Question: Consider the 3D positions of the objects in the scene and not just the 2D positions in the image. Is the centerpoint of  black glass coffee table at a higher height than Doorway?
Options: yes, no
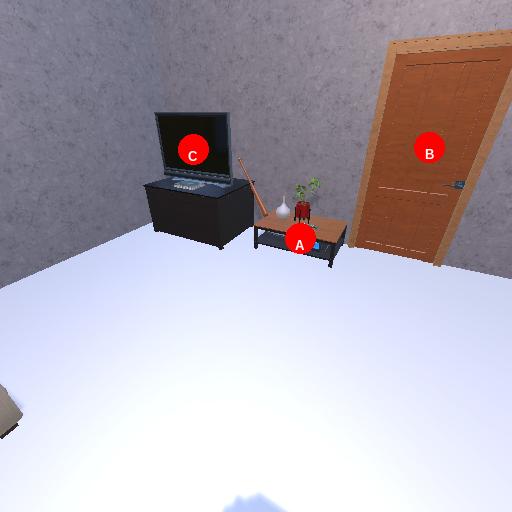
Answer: yes